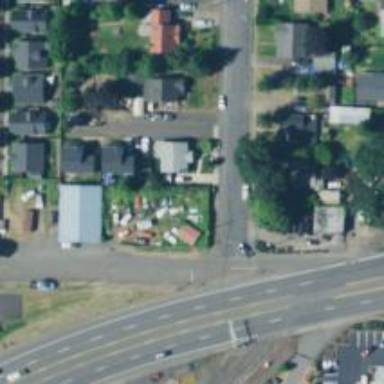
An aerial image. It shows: Residential road with asphalt surface. Sidewalk is present on the left side.